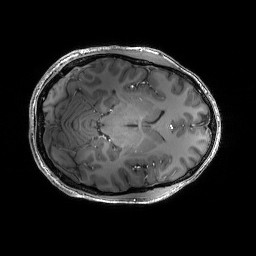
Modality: T1w
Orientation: axial
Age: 30
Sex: male
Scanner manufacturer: siemens
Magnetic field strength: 6.98 T
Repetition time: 2.37 s
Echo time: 0.00231 s